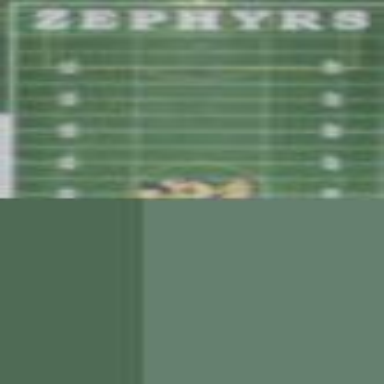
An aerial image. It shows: American football pitch with artificial turf surface for leisure land.